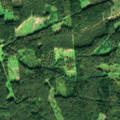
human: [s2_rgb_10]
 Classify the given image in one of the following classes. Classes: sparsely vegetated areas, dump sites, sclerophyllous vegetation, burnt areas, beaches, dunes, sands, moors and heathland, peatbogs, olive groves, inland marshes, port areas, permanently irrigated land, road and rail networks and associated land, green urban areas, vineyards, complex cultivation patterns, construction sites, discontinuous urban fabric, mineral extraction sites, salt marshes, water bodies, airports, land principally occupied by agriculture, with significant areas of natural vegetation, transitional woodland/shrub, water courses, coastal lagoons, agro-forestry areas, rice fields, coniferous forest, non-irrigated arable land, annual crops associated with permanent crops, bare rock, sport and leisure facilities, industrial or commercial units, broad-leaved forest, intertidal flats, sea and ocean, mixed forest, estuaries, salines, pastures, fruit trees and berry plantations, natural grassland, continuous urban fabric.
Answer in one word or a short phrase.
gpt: pastures, broad-leaved forest, coniferous forest, mixed forest